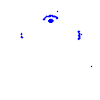
Particle: pion